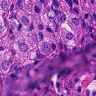
Metastatic tissue present: yes